Question: When I insert from terminal all good:
'INSERT INTO towns VALUES (113, 'Ceska Trebova', 22, "test", true);'
But when I manually save through JDBC:
'''
java.sql.Connection conn = null;
Statement stmt = null;
Class.forName("com.mysql.jdbc.Driver");
conn = DriverManager.getConnection("jdbc:mysql://localhost:3306/a2b", "root", "root");
stmt = conn.createStatement();
stmt.executeUpdate("INSERT INTO towns VALUES (200, 'Ceska Trebova', 22, 'test', true);");
'''
...or persist object from Hibernate:
'''
String townName = new String("Ceska Trebova".getBytes(), "UTF-8");
townDao.persist(new Town(townName, CountryCode.AQ, "test", true));
'''
...or with PreparedStatement:
'''
PreparedStatement addTown = null;
String addTownPrepared = "INSERT INTO towns VALUES (1100, ?, 22, 'test', true)";
addTown = conn.prepareStatement(addTownPrepared);
addTown.setString(1, townName);
addTown.executeUpdate();
'''
...I see '?eska T?ebova' at MySQL 5.5
I have in database many cities named like 'Goppingen', 'Wurzburg', 'Kolin' - problem not with all non-latin symbols.
========================================
I am under Lubuntu 14.04.
'''
show variables like '%char%';
+--------------------------+----------------------------+
| Variable_name | Value |
+--------------------------+----------------------------+
| character_set_client | utf8 |
| character_set_connection | utf8 |
| character_set_database | latin1 |
| character_set_filesystem | binary |
| character_set_results | utf8 |
| character_set_server | latin1 |
| character_set_system | utf8 |
| character_sets_dir | /usr/share/mysql/charsets/ |
+--------------------------+----------------------------+
'''
In 'pom.xml' I have
'''
<integration-test.jdbc.url><![CDATA[jdbc:mysql://localhost:3306/a2b?useUnicode=yes&characterEncoding=UTF-8]]></integration-test.jdbc.url>
'''
My table:
'''
CREATE TABLE towns (
id BIGINT AUTO_INCREMENT ,
name VARCHAR (256) NOT NULL ,
country SMALLINT NOT NULL ,
source VARCHAR (256) ,
is_active BIT DEFAULT 1 ,
PRIMARY KEY (id)
) ENGINE = InnoDB DEFAULT CHARSET = utf8;
'''
Screenshot from Workbench:

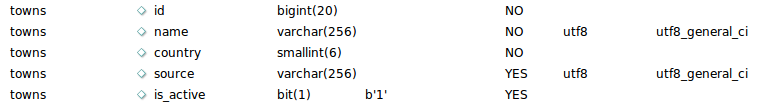
Answer: Be careful with URL to database! Are you sure that you edit that URL that you think?
In my 'pom.xml' I have:
'<integration-test.jdbc.url>', '<test.jdbc.url>' and '<jdbc.url>'.
I need to be changed the '<jdbc.url>' from 'jdbc:mysql://localhost:3306/a2b' to '<![CDATA[jdbc:mysql://localhost:3306/a2b?useUnicode=yes&characterEncoding=UTF-8]]>'